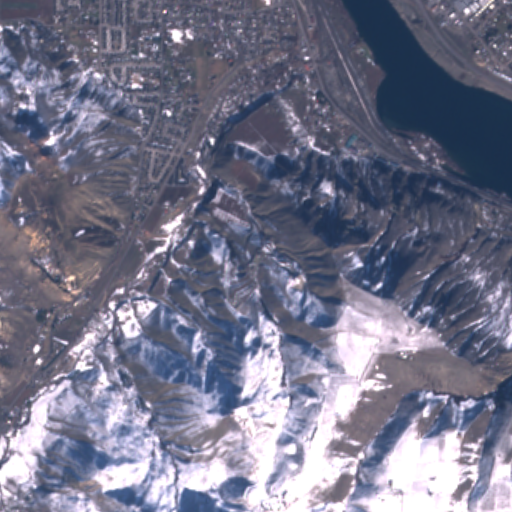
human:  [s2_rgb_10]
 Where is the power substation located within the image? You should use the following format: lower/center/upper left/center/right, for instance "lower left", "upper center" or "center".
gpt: The power substation is located in the upper center of the image.
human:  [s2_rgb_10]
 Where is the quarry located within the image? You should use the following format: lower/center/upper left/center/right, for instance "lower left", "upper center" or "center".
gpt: There is no quarry in the image.